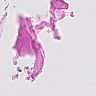
Metastatic tissue present: no